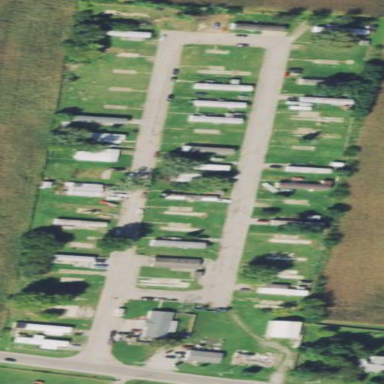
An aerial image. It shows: Trailer park.